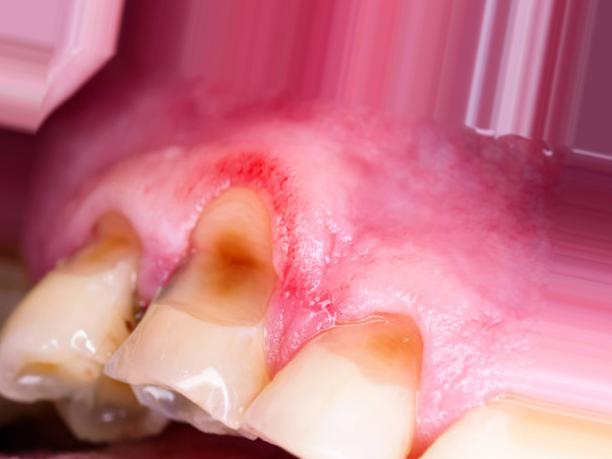
Condition: Caries